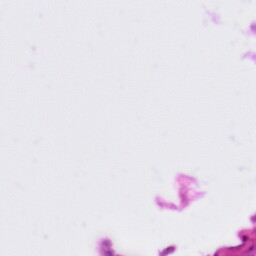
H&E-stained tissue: Tonsil